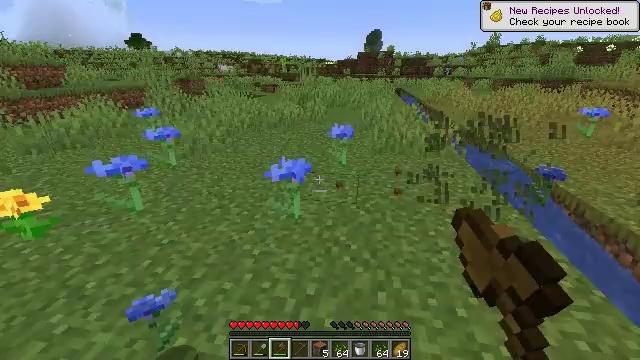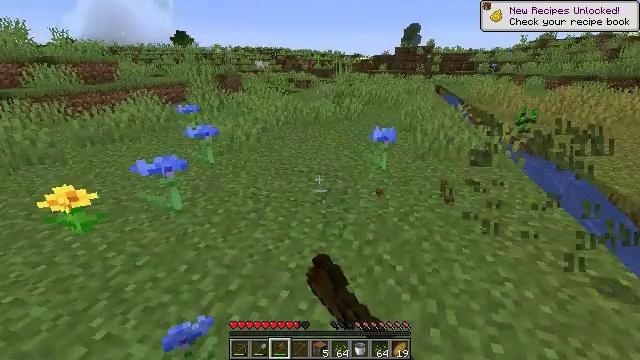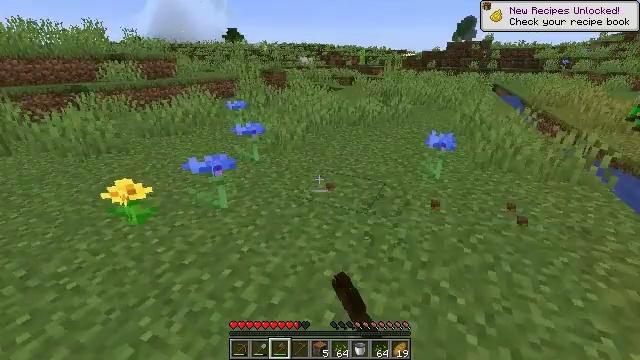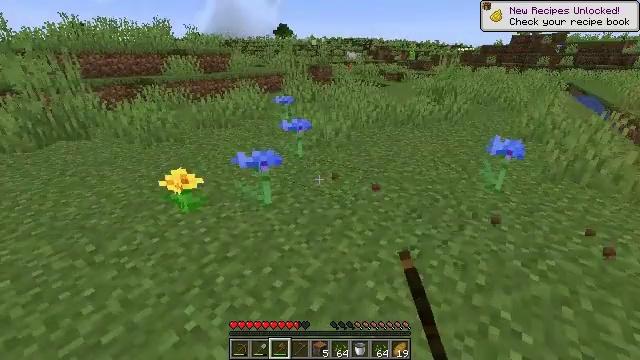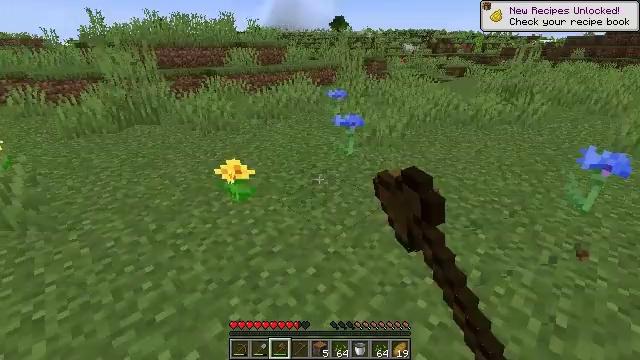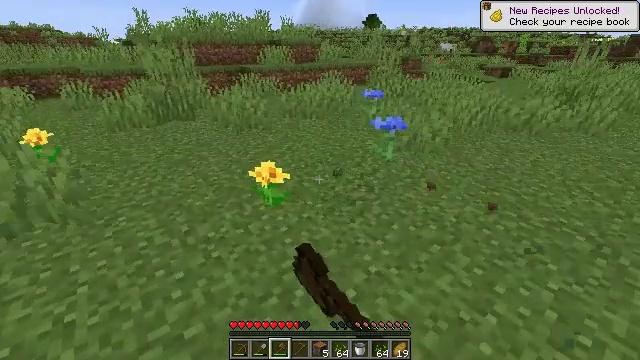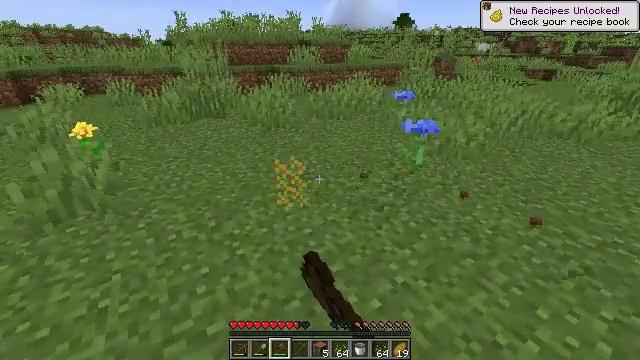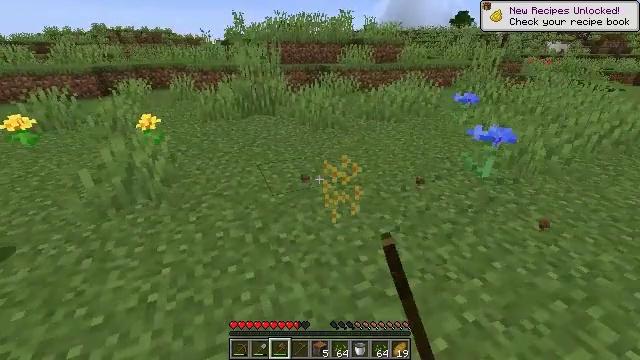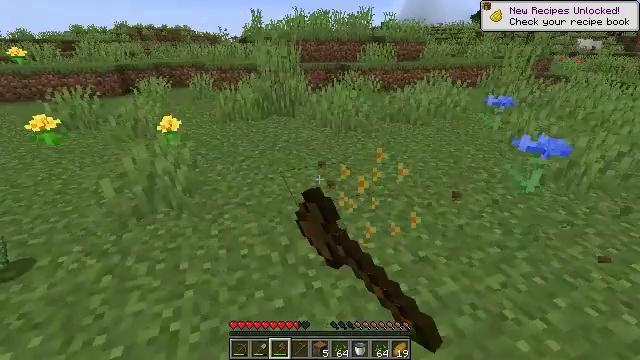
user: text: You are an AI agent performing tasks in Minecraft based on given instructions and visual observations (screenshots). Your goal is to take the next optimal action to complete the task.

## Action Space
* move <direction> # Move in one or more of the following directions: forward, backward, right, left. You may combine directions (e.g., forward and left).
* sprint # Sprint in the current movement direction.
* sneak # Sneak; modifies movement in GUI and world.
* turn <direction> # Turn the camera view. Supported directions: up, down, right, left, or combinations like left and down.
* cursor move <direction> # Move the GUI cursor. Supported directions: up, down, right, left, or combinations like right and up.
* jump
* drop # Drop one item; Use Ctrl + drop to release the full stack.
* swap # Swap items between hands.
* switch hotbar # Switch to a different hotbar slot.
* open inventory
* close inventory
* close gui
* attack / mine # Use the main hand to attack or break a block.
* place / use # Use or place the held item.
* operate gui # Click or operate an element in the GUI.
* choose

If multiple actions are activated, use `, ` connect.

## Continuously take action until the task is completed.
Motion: motion action
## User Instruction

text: Pick up the cornflower in the field.
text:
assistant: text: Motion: move forward and move left, turn left, attack / mine
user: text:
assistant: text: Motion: move forward and move left, turn left, attack / mine
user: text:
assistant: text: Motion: move forward and move left, turn left, attack / mine
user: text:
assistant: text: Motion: move forward and move left, turn left and down, attack / mine
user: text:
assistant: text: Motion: move forward and move left, turn left, attack / mine
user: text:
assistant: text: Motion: move forward and move left, turn left, attack / mine
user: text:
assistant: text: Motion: move forward and move left, turn left, attack / mine
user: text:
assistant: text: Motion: move forward and move left, turn left, attack / mine
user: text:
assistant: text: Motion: attack / mine